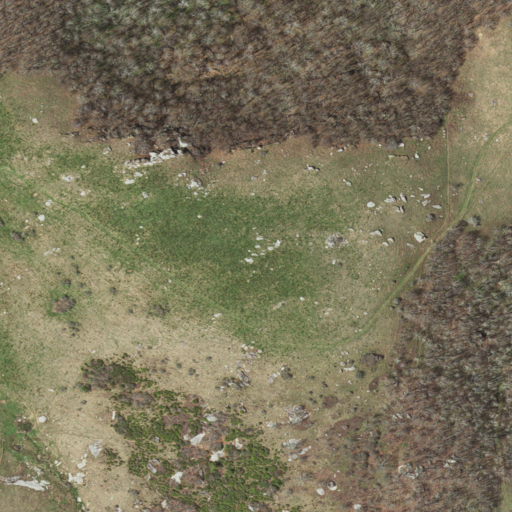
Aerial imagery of mountain in Virginia named High Rock containing pasture, deciduous forest, open development, and medium intensity development